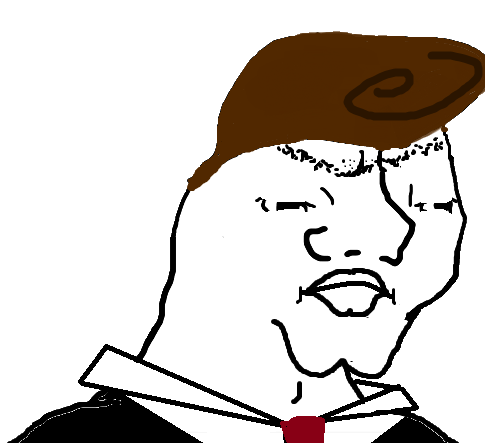
Label: 5_Grug